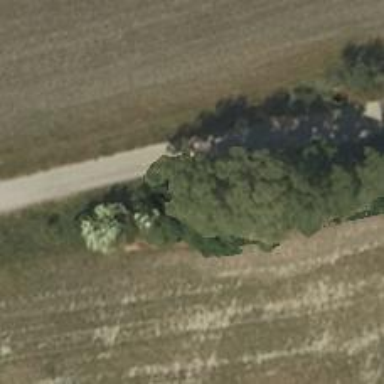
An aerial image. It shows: Row of deciduous broadleaved trees.